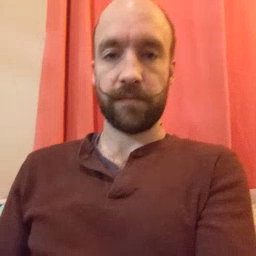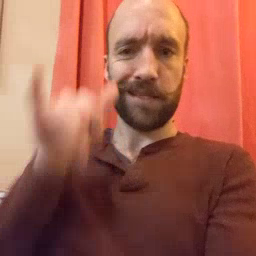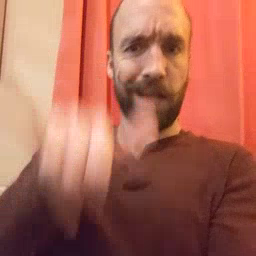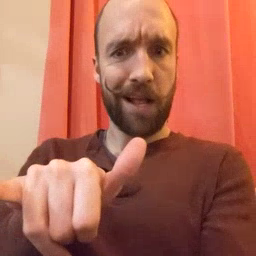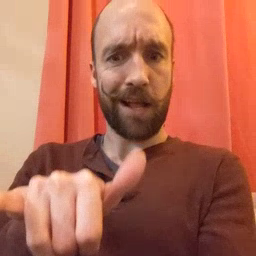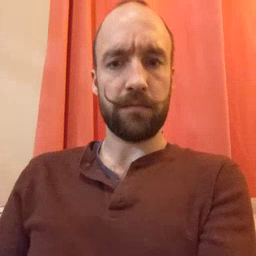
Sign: stay